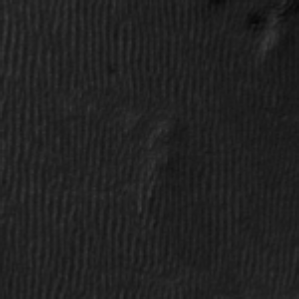
Label: frost